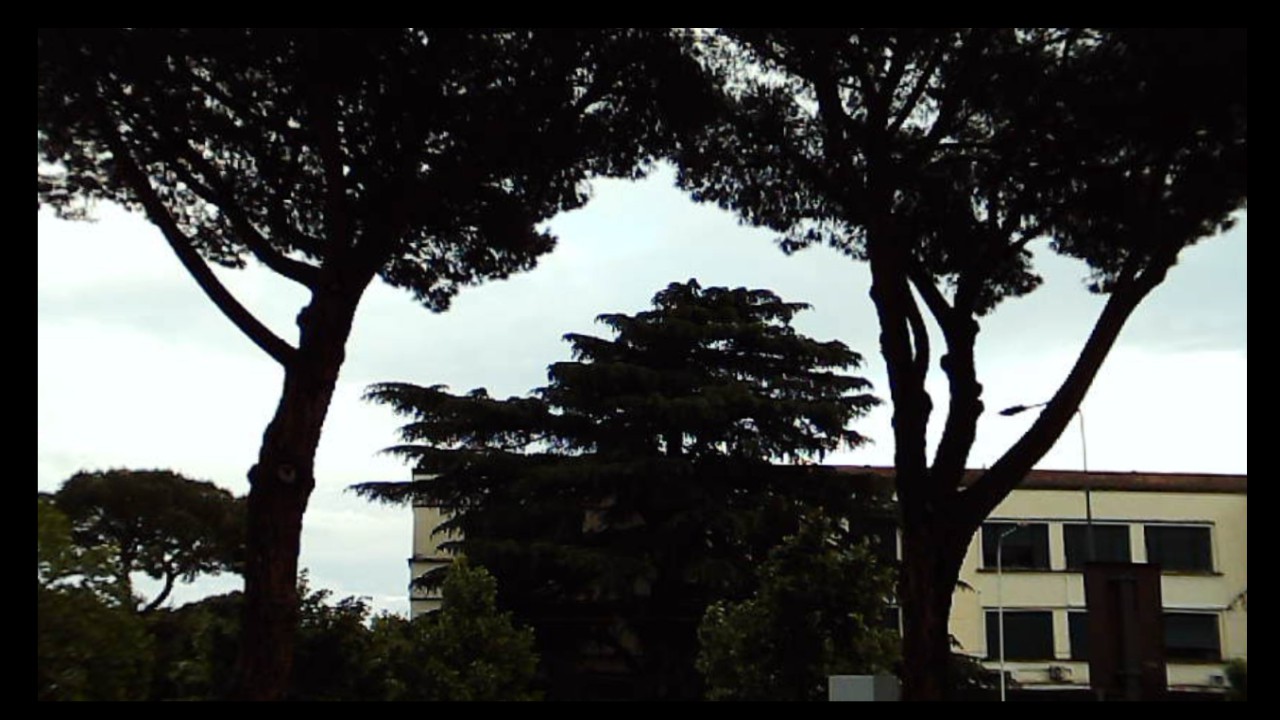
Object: DarwinFPV cineape20